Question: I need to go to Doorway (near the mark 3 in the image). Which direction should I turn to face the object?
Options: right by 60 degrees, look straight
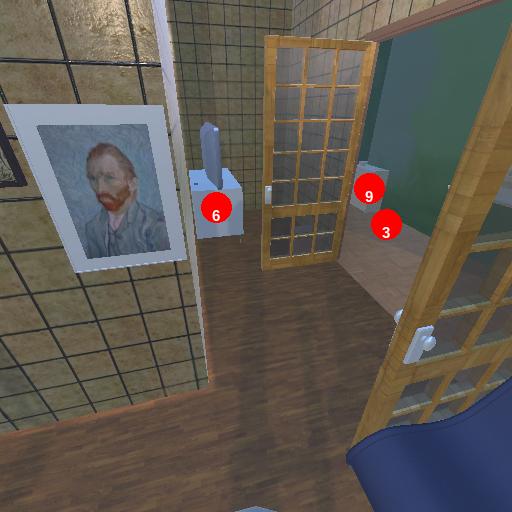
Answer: right by 60 degrees